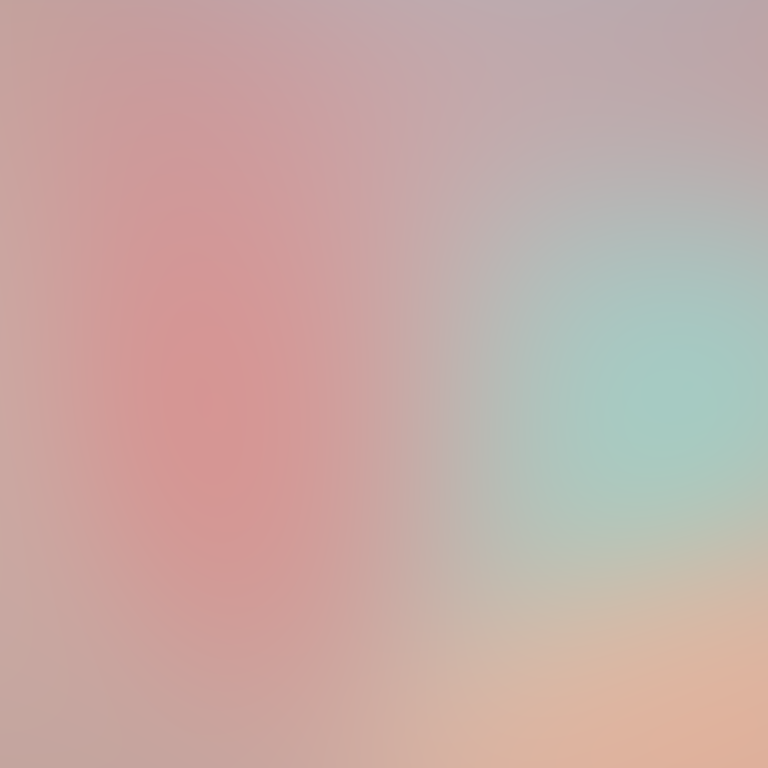
Abstract light effect, smooth gradient from soft pink to gentle teal, serene atmosphere, diffuse glow, no room, no furniture, no objects.